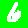
Digit: 6